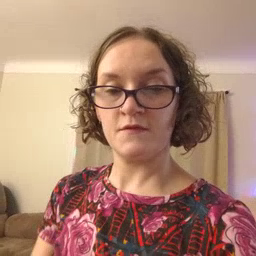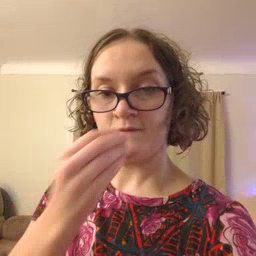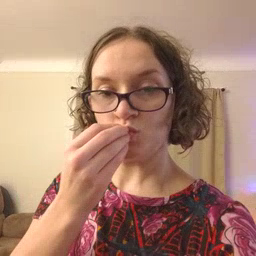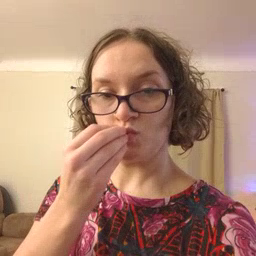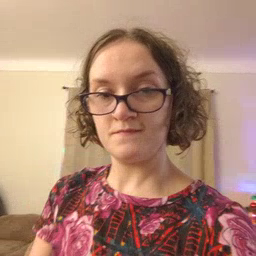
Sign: food